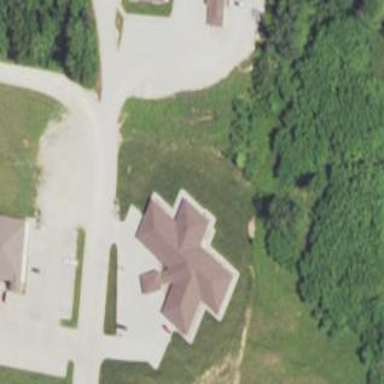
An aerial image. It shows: Nursing home building.